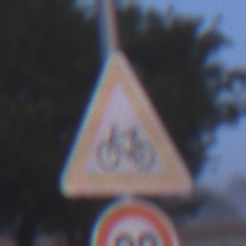
Verkehrszeichen: RadverkehrRechts
Zusatzzeichen unten: Geschwindigkeit80
Umgebung: Outdoor, Nature
Tageszeit: SunriseSunset
Wetter: Clear
Licht: Natural
Jahreszeit: NotSpecified
Kontrast: LowContrast